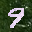
Label: 9